Question: In his second comment <URL>.
I'm not sure editing the registry is really something I want to do, because copying files to the handheld was working fine until late yesterday, and I doubt any change was made to the registry to cause that problem to commence, so I'm not at all sure that changing the registry will fix the problem.
At any rate, I wanted to compare the values I have in the registry with what is shown on that msdn page linked above. The "USB Function RNDIS Client Driver Registry Settings" section of the page references several values stored in the Registry below HKEY_LOCAL_MACHINE\Drivers
However, when I Start > Run > "regedit" on my Windows CE handheld device, it doesn't know what RegEdit is.
I even looked on my PC for such a branch, but I have no "Drivers" folder beneath HKEY_LOCAL_MACHINE; all I've got are:
'''
BCD000000000
HARDWARE
SAM
SECURITY
SOFTWARE
SYSTEM
'''
So how can I examine my registry settings on the handheld device? I thought maybe my software was too old (pre-dated the registry) but the page referenced above is for Windows CE 5.0, so that's obviously not the case.
## UPDATE
I downloaded the "remote registry editor" which PaulH recommends below. However, <URL> he recommended changing the registry setting from RNDIS to Serial_Class yet it is already set to Serial_Class:

Does this mean I should try to change it to RNDIS and see what happens, or am I doomed?
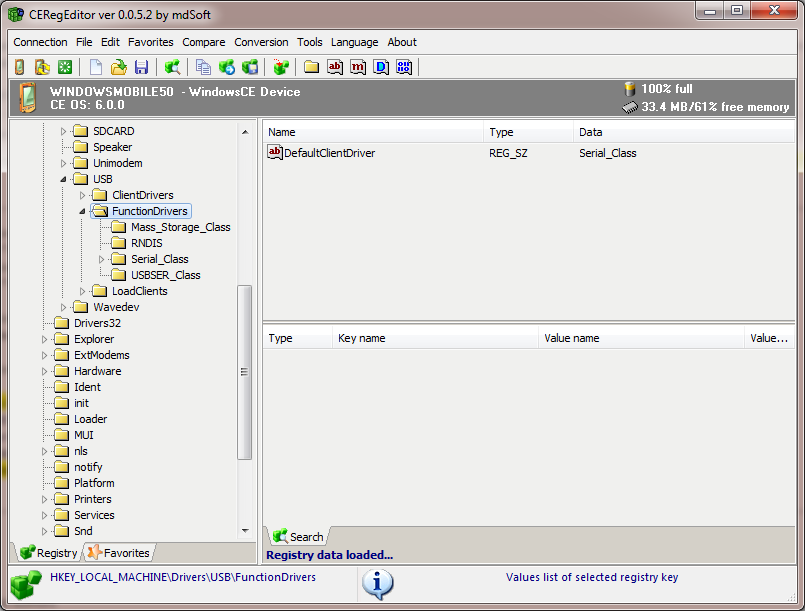
Answer: Windows CE doesn't come with a registry editor (as you discovered). You can <URL>.
The registry layout on the WinCE device only vaguely resembles the on on your PC. Don't look for any real consistency there.